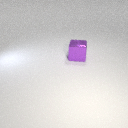
large purple metal cube